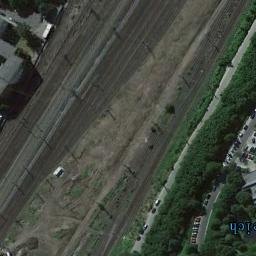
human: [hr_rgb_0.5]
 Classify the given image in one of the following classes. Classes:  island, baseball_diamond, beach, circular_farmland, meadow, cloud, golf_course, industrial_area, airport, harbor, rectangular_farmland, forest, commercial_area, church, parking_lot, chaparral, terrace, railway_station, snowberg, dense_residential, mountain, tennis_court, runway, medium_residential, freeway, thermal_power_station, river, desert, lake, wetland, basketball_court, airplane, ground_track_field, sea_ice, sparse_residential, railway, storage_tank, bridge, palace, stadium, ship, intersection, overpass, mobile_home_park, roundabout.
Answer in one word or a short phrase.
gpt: railway